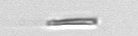
Label: fiber